Aerial crown-view tile of a tropical tree (Barro Colorado Island, Panama), acquired 20250818:
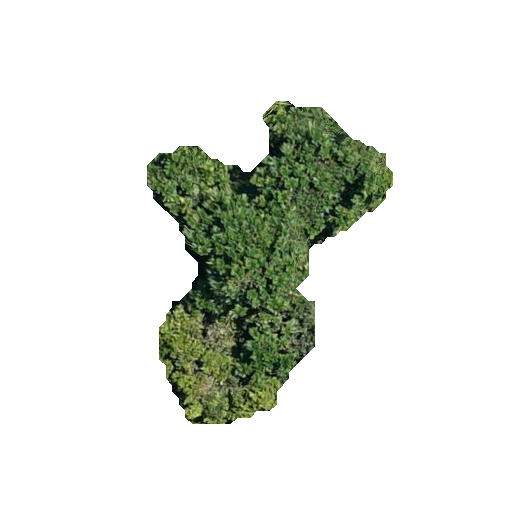
Species: Anacardium excelsum
GBIF accepted scientific name: Anacardium excelsum
Crown area: 62.33 m²